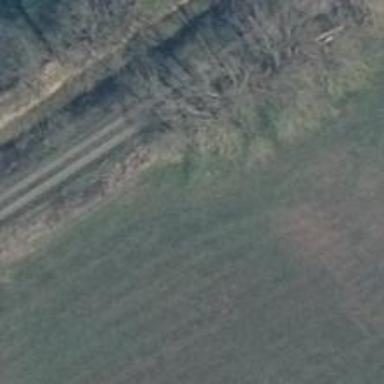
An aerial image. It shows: Row of trees in natural setting.